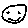
Label: smiley face